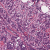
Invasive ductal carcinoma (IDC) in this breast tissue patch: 0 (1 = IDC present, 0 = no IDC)